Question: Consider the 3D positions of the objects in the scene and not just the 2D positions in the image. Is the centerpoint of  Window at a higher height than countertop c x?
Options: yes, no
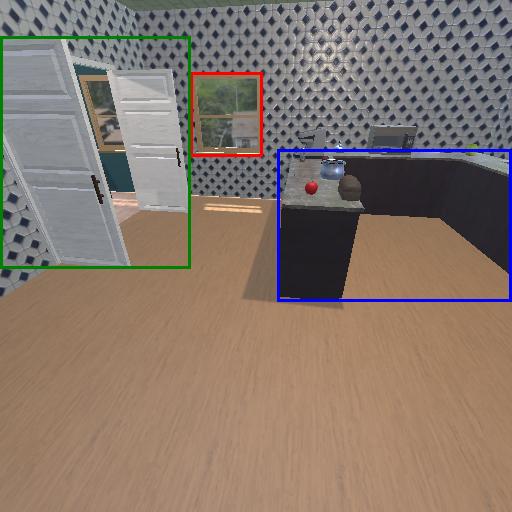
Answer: yes